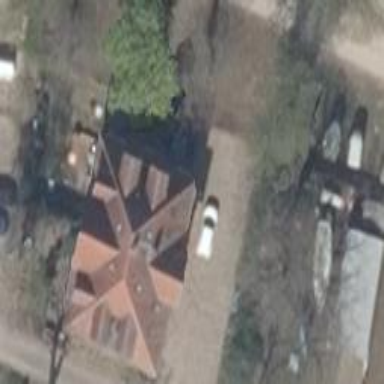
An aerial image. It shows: Residential building.